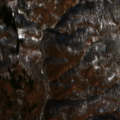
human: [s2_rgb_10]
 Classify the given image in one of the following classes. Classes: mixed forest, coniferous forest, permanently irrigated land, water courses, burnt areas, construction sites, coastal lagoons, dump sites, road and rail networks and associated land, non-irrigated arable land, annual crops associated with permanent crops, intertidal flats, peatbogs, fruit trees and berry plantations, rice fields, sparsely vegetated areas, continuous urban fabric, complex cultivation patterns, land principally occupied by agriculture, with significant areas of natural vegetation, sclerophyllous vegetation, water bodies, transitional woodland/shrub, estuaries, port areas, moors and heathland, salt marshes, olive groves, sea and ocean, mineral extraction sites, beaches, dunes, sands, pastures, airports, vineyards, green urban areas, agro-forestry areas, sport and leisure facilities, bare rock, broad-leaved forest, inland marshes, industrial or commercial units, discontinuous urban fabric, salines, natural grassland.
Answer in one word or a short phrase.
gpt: broad-leaved forest